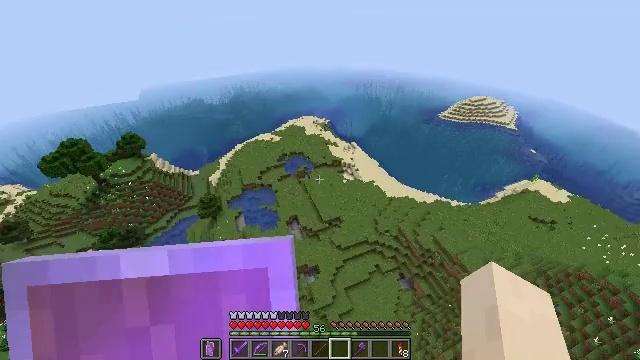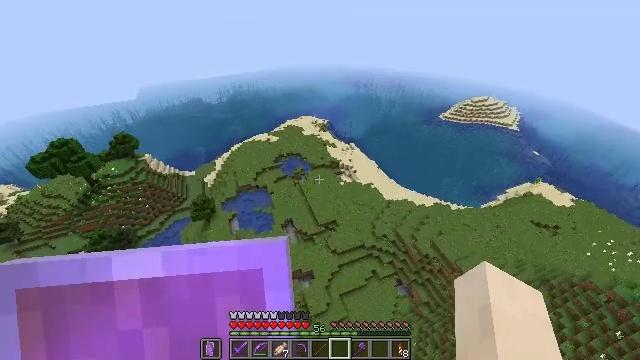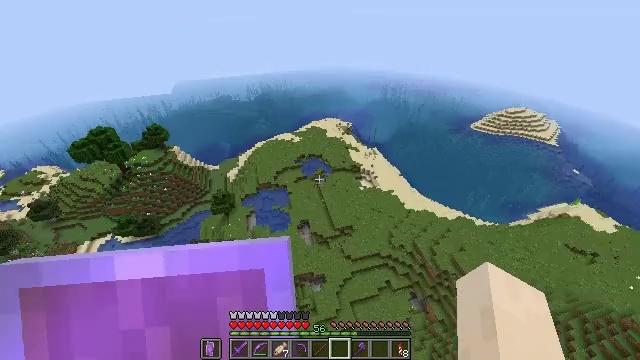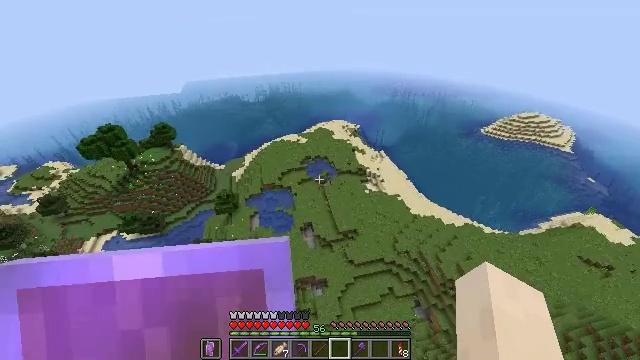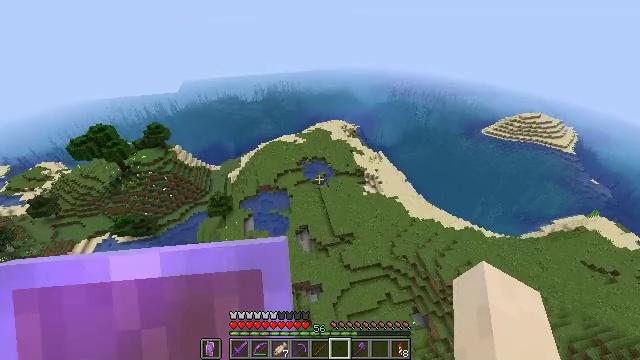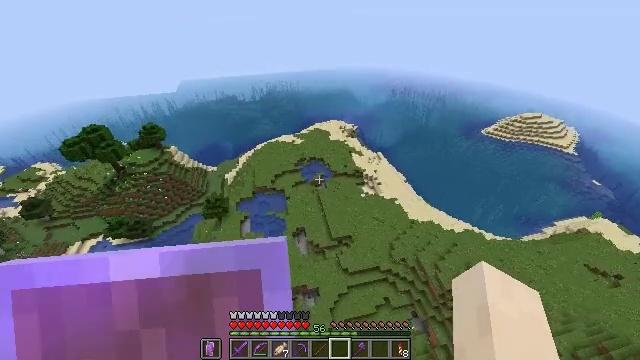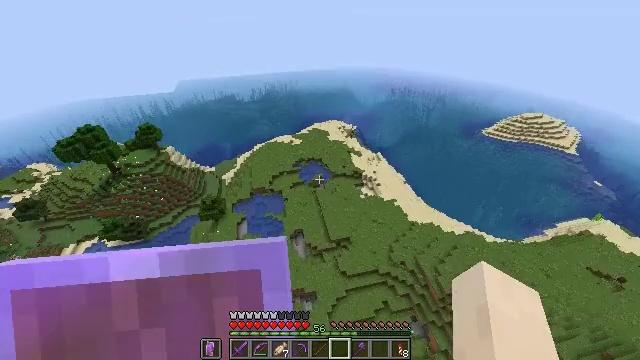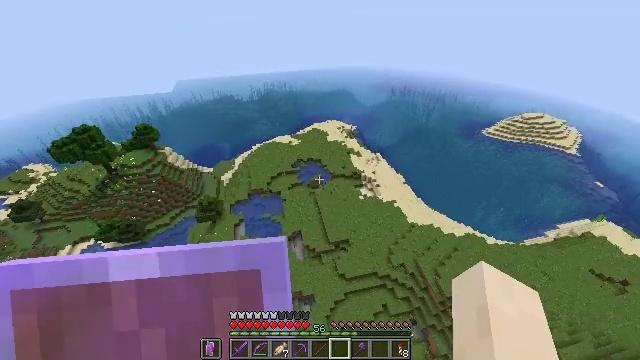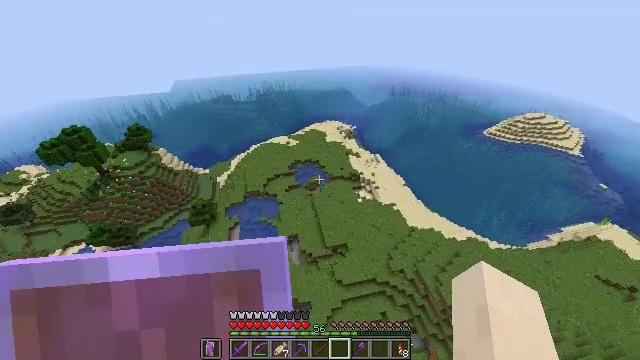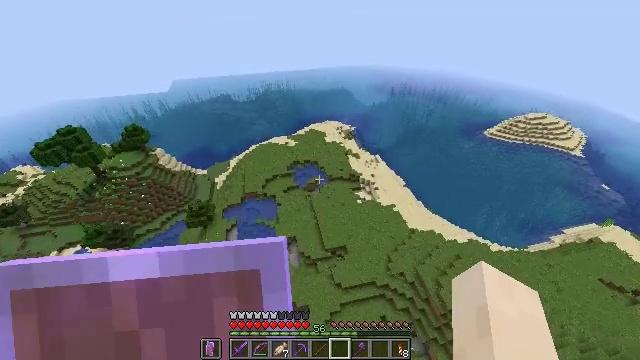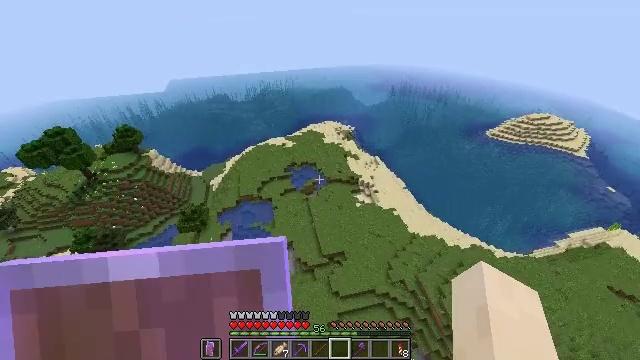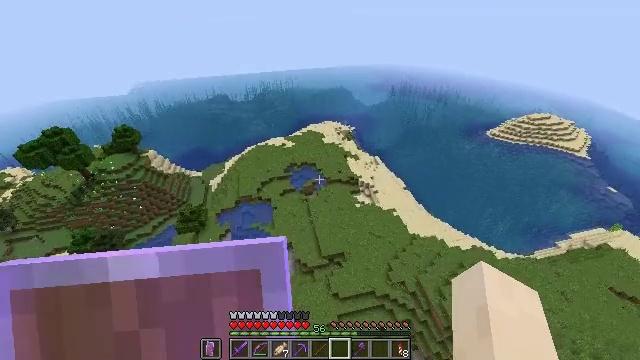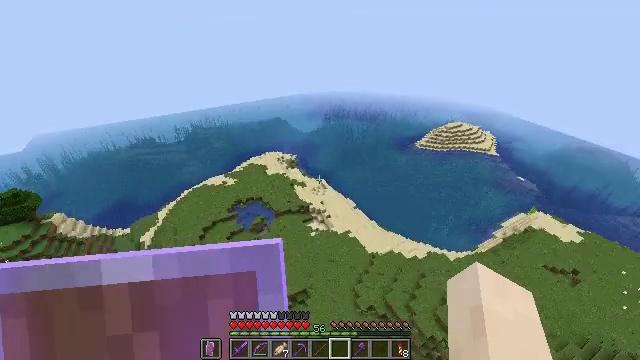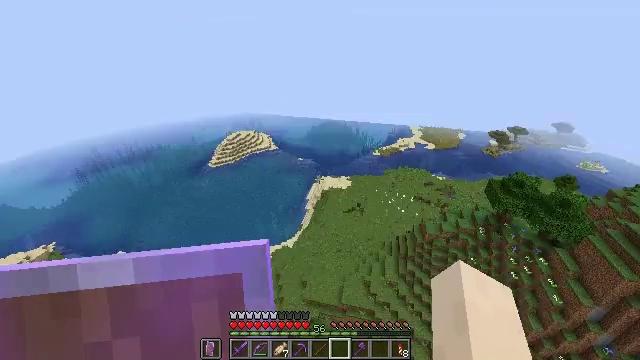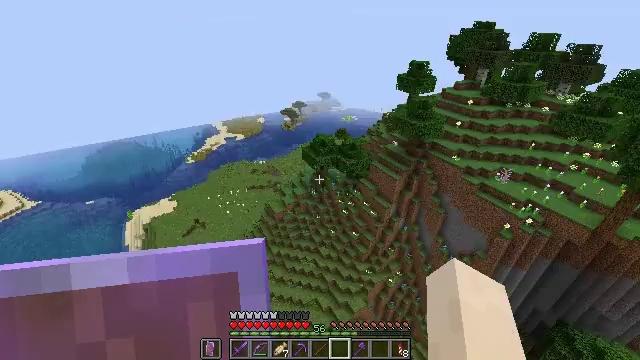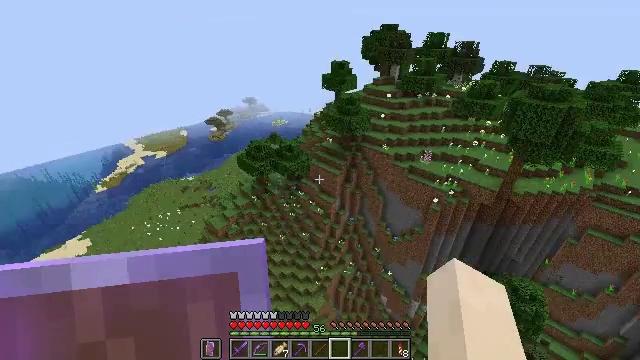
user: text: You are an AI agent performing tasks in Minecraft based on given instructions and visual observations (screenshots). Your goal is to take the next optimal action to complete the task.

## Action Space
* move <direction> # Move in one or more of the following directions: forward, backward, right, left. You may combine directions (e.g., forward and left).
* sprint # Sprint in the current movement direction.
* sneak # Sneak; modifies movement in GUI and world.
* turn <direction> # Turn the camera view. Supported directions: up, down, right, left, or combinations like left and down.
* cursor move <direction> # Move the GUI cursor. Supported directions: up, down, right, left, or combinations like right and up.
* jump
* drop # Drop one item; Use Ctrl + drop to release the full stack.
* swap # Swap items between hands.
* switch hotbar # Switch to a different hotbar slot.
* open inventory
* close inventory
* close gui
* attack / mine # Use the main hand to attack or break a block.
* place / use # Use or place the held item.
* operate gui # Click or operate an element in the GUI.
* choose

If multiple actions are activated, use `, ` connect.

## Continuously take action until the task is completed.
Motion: motion action
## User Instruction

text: Gather oak leaves by attacking.
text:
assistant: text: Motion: no_op
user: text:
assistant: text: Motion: turn left
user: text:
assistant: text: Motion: turn left
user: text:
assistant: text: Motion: no_op
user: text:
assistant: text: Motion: no_op
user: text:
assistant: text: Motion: no_op
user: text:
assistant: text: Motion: no_op
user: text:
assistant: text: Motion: no_op
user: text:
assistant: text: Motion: no_op
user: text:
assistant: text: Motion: no_op
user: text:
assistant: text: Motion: no_op
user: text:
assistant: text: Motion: turn right and up
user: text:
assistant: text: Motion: turn right and up
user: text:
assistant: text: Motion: turn right
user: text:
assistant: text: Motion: turn right
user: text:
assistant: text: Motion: turn right
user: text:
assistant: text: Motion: turn right
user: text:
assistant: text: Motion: turn right
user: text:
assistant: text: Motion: turn right
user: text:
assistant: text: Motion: turn right
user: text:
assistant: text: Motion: turn right
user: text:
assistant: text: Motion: turn right
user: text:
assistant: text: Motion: turn right
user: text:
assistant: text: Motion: turn right
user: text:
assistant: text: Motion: no_op
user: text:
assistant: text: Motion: no_op
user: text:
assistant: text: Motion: no_op
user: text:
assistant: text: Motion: no_op
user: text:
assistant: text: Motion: no_op
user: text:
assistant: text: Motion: no_op